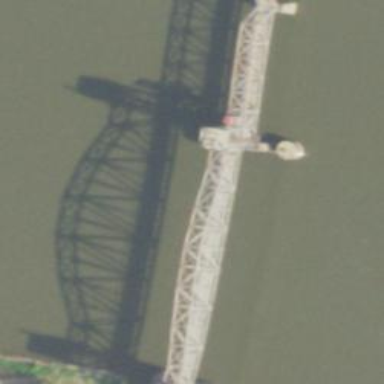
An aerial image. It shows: Pier supporting bridge.